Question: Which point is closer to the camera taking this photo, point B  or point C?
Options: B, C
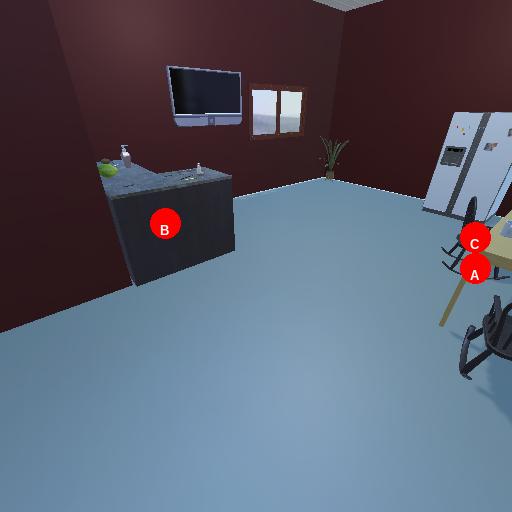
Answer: B